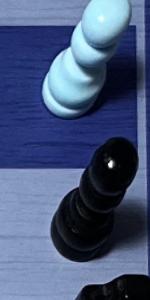
Label: Pawn_Black